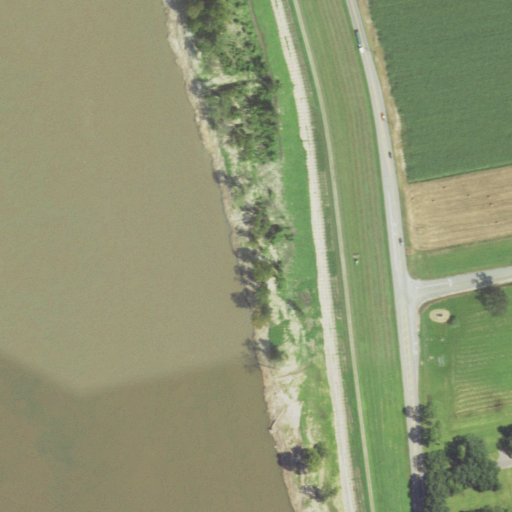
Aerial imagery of levee in Louisiana named Burnside Revetment containing open water, low intensity development, herbaceous wetlands, open development, cultivated crops, medium intensity development, pasture, and grassland